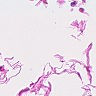
Metastatic tissue present: no